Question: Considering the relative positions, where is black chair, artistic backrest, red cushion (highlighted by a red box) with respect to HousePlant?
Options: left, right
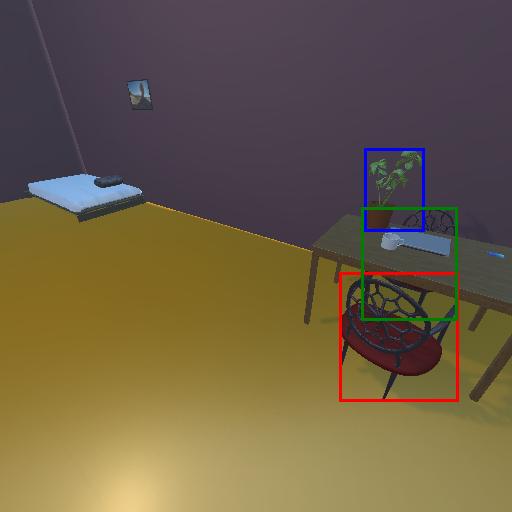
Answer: left